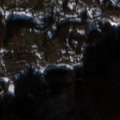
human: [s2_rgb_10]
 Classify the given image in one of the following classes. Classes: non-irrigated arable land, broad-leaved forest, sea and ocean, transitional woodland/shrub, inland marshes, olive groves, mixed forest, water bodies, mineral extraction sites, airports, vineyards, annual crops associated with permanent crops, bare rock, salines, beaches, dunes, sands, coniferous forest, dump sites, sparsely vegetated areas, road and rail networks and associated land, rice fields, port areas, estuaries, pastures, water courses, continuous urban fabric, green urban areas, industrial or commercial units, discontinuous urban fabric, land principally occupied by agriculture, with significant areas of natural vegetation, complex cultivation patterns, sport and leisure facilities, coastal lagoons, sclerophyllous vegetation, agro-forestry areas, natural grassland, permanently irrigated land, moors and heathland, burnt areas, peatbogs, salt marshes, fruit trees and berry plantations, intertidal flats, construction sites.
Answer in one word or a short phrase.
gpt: complex cultivation patterns, land principally occupied by agriculture, with significant areas of natural vegetation, broad-leaved forest, transitional woodland/shrub